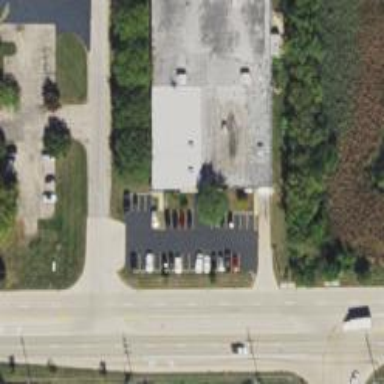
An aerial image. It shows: Commercial building.